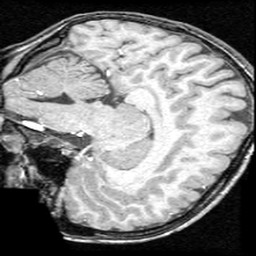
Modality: T1w
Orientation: sagittal
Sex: female
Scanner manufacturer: ge
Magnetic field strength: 1.5 T
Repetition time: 21 s
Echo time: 0.008 s